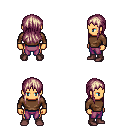
a pixel art fantasy rpg character, male body template, human, tanned skin, brown long-sleeve shirt, magenta pants, white blonde unkempt hairstyle, maroon shoes, four views (front, back, left, right), 2x2 character sprite sheet, small pixel art, hard edges, no anti-aliasing